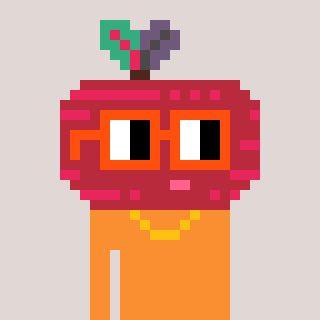
a pixel art character with square orange glasses, a beet-shaped head and a orange-colored body on a warm background